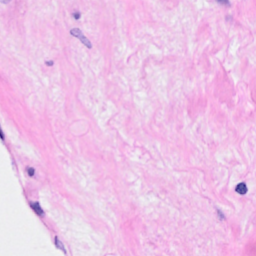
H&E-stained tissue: Breast